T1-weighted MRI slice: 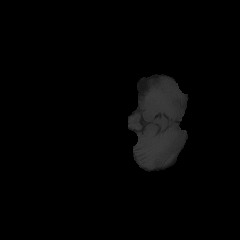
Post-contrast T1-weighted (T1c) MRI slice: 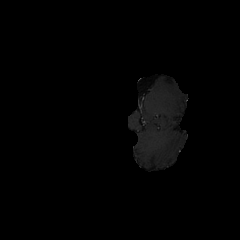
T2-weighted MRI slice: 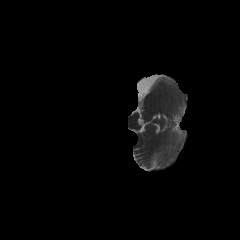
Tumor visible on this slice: no